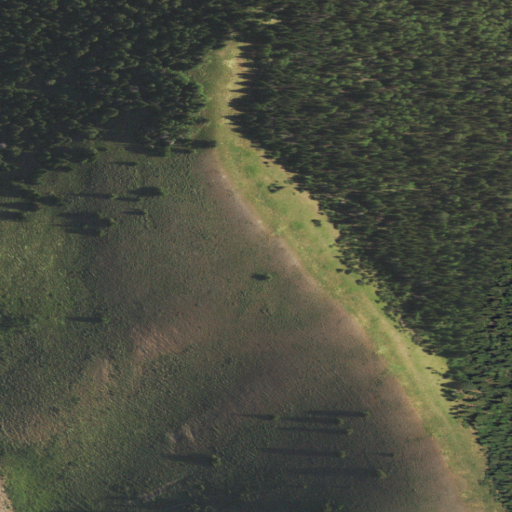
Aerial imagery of mountain in Wyoming named Sublette Mountain containing shrub and evergreen forest